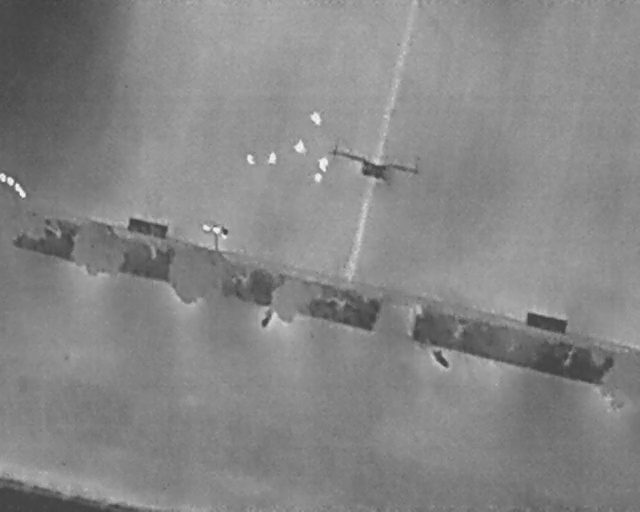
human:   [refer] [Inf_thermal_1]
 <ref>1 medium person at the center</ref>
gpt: <box>[[49, 30, 51, 33, 2]]</box>